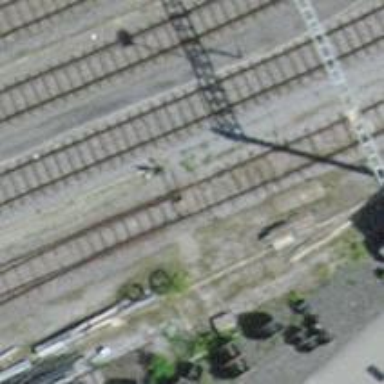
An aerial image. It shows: Railway switch with the turnout on the left side.